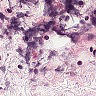
Metastatic tissue present: no